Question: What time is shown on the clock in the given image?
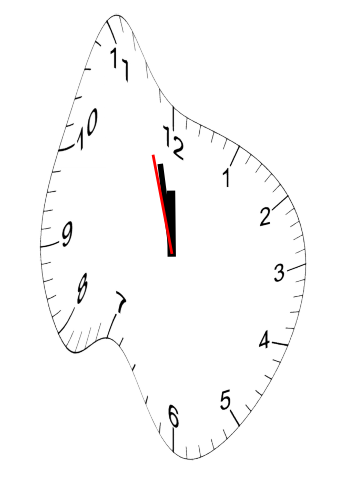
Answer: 11:57:57